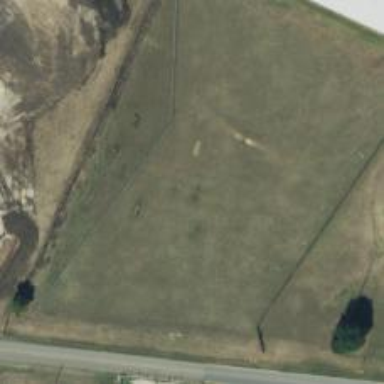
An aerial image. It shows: Equestrian sport facility.